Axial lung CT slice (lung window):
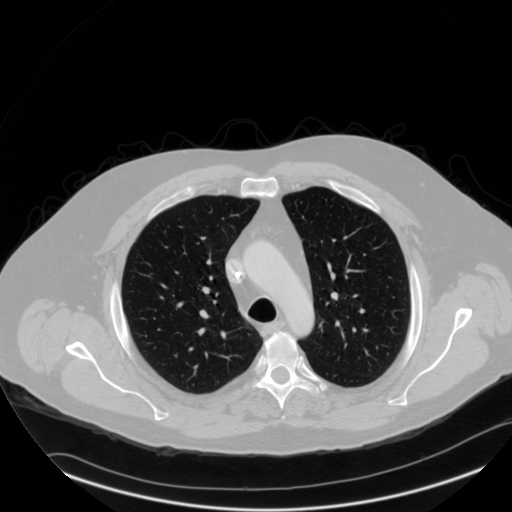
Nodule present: no